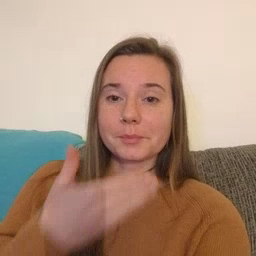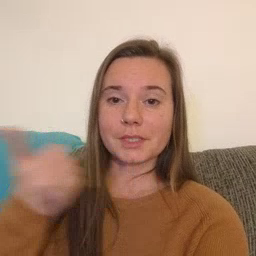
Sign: better